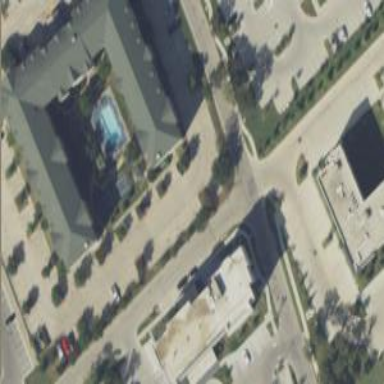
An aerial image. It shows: Hotel building.